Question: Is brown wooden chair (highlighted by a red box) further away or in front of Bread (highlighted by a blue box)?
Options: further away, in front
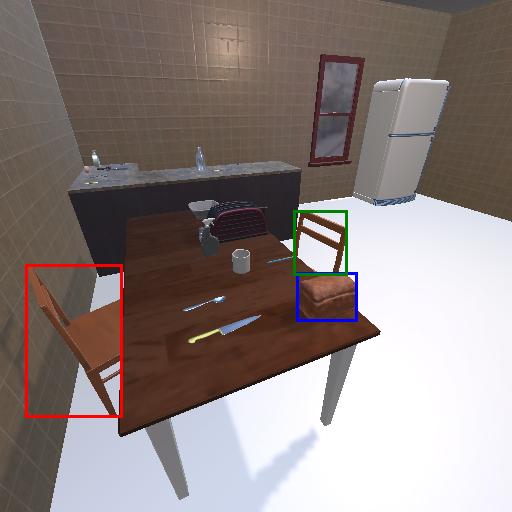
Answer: further away